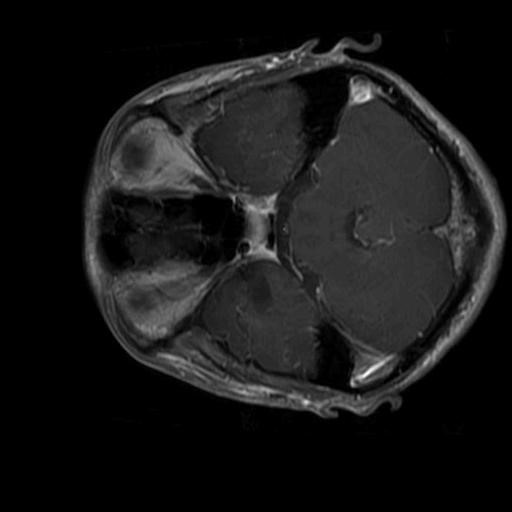
Label: brain_glioma